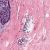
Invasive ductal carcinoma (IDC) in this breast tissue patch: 0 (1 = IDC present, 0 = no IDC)